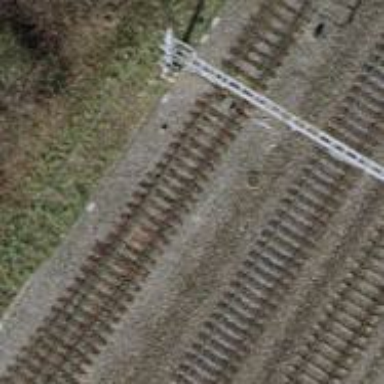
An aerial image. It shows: Power pole.